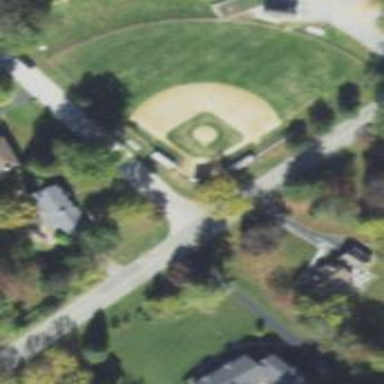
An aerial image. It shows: Baseball pitch for leisure land.